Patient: sex M, age 45
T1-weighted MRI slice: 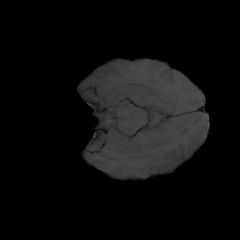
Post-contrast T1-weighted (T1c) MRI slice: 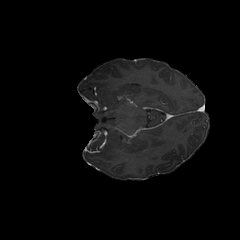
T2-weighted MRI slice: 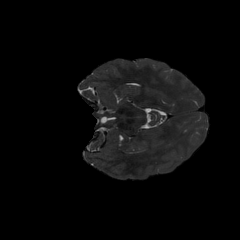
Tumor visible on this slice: no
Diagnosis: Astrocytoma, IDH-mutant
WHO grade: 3